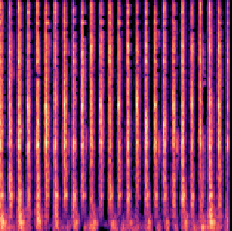
Sound class: Clock tick